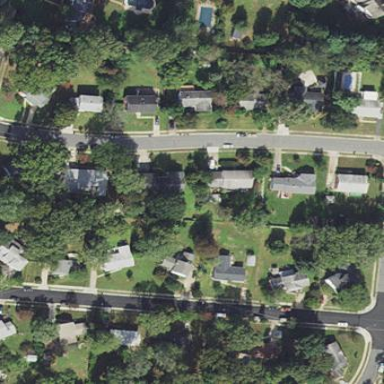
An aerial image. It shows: Residential area composed of single-family homes.